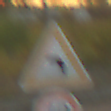
Verkehrszeichen: KurveLinks
Zusatzzeichen unten: Geschwindigkeit40
Umgebung: Outdoor, Suburban
Tageszeit: SunriseSunset
Wetter: PartlyCloudy
Licht: Natural
Jahreszeit: NotSpecified
Kontrast: MediumContrast